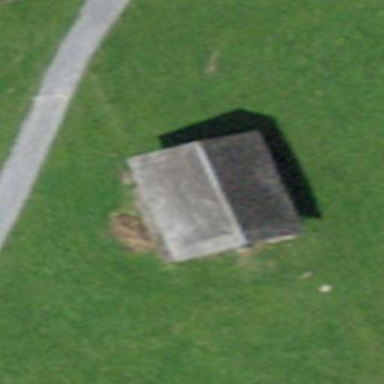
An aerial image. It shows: Rural barn.